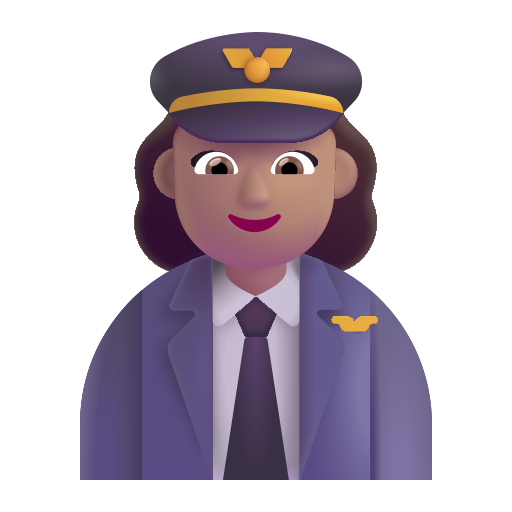
woman pilot color